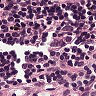
Metastatic tissue present: no